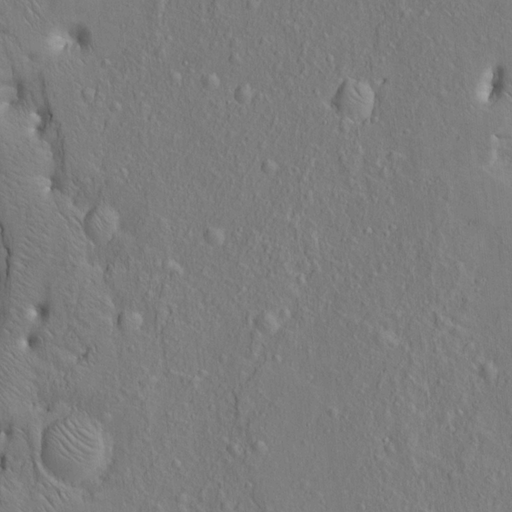
Classes present: Background, Cone